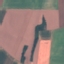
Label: AnnualCrop